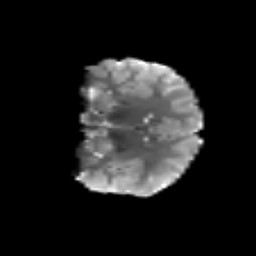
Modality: T2w
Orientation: coronal
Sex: male
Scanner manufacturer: siemens
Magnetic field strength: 3 T
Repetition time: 5 s
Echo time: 0.071 s